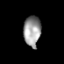
Tissue: prostate
Cell type: Fibroblasts
Senescence score: 0.7629
Nuclear area (px): 512
Mean DAPI intensity: 155.115